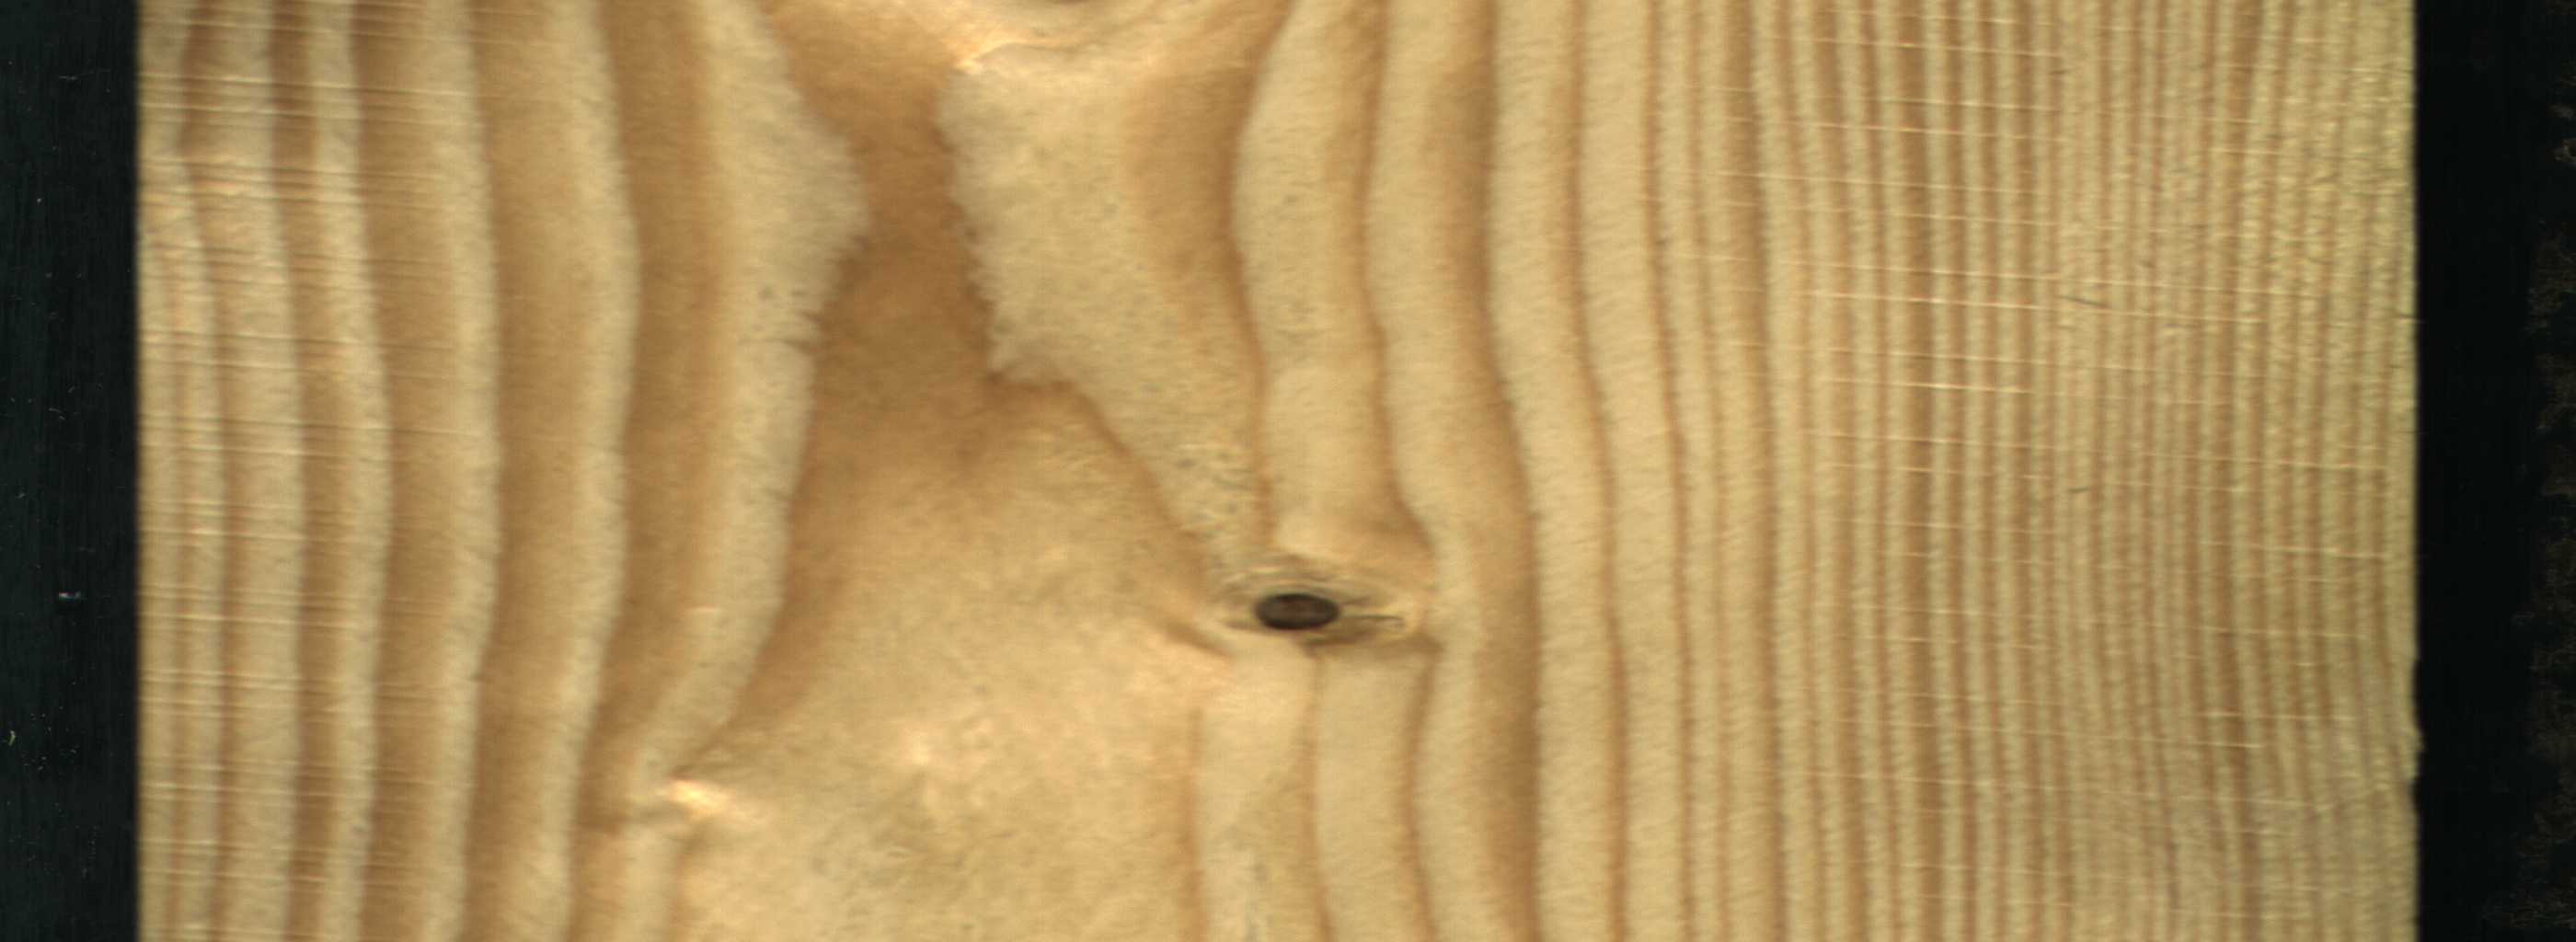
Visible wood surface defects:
Dead_Knot